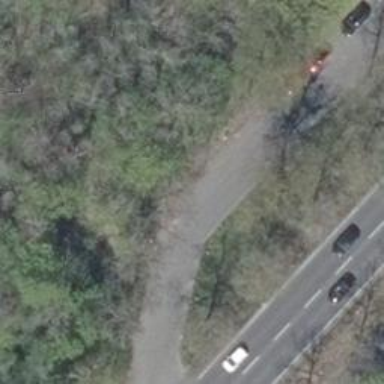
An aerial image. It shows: Asphalt parking aisle along service road.